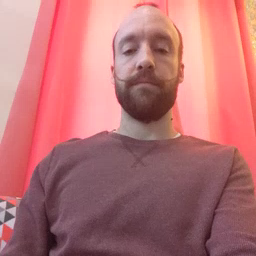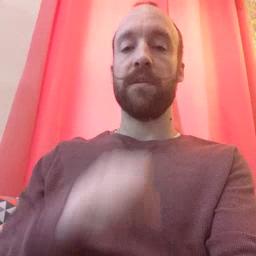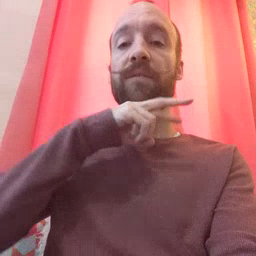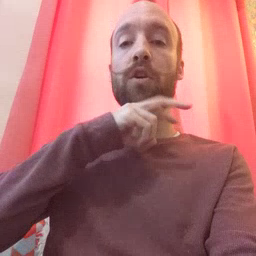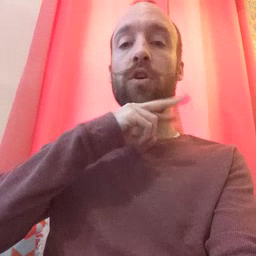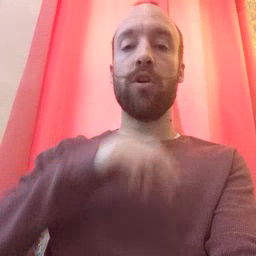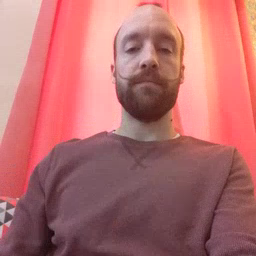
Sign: frog